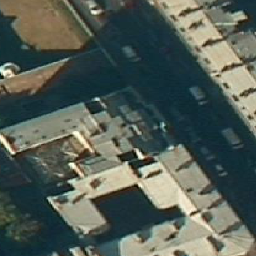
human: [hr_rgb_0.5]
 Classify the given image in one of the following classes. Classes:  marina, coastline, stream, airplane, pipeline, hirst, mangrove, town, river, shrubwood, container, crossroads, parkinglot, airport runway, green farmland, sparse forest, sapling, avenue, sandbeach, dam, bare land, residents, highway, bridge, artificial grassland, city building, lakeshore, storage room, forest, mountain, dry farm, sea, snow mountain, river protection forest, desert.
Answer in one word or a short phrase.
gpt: city building